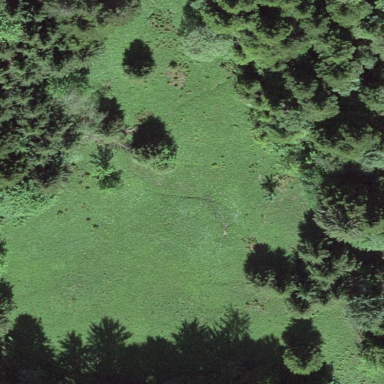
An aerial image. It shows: Open area covered with grass.